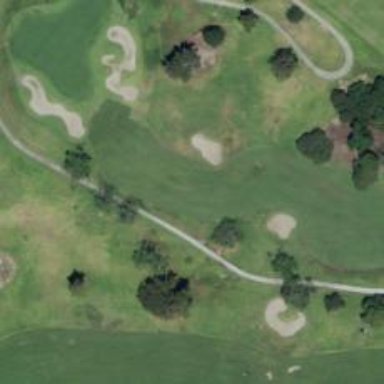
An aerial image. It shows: Golf hole.